Question: I have a listview with two textviews in a row like name and result. I want to fit the textview to the row because I need to set a background color to the second textview.I have tried "match_parent"fill_parent"..etc

//items.xml
'''
<ImageView
android:id="@+id/imgViewLogo"
android:layout_width="22dip"
android:layout_height="22dip"
android:layout_alignParentLeft="true"
android:layout_alignParentTop="true"
android:scaleType="center"
android:src="@drawable/ic_launcher" />
<TextView
android:id="@+id/txtViewTitle"
android:layout_width="wrap_content"
android:layout_height="wrap_content"
android:layout_alignBaseline="@+id/txtViewDescription"
android:layout_alignBottom="@+id/txtViewDescription"
android:layout_marginLeft="6dp"
android:layout_toRightOf="@+id/imgViewLogo"
android:text="TextView"
android:textStyle="bold" />
<MyTextView
android:id="@+id/txtViewDescription"
android:layout_width="wrap_content"
android:layout_height="fill_parent"
android:layout_alignParentRight="true"
android:layout_alignTop="@+id/imgViewLogo"
android:layout_marginRight="33dp"
android:layout_gravity="center"
android:text="TextView"
android:textStyle="bold" />
<ImageView
android:id="@+id/temperrr"
android:layout_width="22dp"
android:layout_height="22dp"
android:layout_alignParentRight="true"
android:layout_alignParentTop="true"
android:src="@drawable/resultarrawnocolor" />
</RelativeLayout>
'''
// listview.xml
'''
<?xml version="1.0" encoding="utf-8"?>
<RelativeLayout xmlns:android="http://schemas.android.com/apk/res/android"
xmlns:tools="http://schemas.android.com/tools"
android:layout_width="match_parent"
android:layout_height="match_parent" >
<Button
android:id="@+id/gl1"
style="?android:attr/buttonStyleSmall"
android:layout_width="64dp"
android:layout_height="40dp"
android:layout_alignParentLeft="true"
android:layout_alignParentTop="true"
android:background="@drawable/back"
android:gravity="center_vertical"
android:onClick="backMan" />
<TextView
android:id="@+id/textVie3"
android:layout_width="match_parent"
android:layout_height="4dp"
android:layout_alignParentLeft="true"
android:layout_below="@+id/gl1"
android:background="@drawable/header_line" />
<Button
android:id="@+id/gl2"
style="?android:attr/buttonStyleSmall"
android:layout_width="64dp"
android:layout_height="40dp"
android:layout_above="@+id/textVie3"
android:layout_alignParentRight="true"
android:background="@drawable/info"
android:gravity="center_vertical"
android:onClick="info" />
<TextView
android:id="@+id/textVie1"
android:layout_width="135dp"
android:layout_height="30dp"
android:layout_alignBaseline="@+id/gl2"
android:layout_alignBottom="@+id/gl2"
android:layout_centerHorizontal="true"
android:background="@drawable/uchek_header"
android:gravity="center" />
<TextView
android:id="@+id/bgnf1"
android:layout_width="wrap_content"
android:layout_height="wrap_content"
android:layout_alignParentLeft="true"
android:layout_below="@+id/textVie3"
android:background="@drawable/main_bag" />
<TextView
android:id="@+id/myTextView1"
android:layout_width="375dp"
android:layout_height="35dp"
android:layout_alignParentLeft="true"
android:layout_alignParentRight="true"
android:layout_alignTop="@+id/bgnf1"
android:layout_marginLeft="5dp"
android:layout_marginRight="5dp"
android:layout_marginTop="5dp"
android:background="@drawable/textviewtableheader"
android:gravity="center_vertical"
android:paddingLeft="10dp"
android:text="Result"
android:textColor="#FFFFFF"
android:textSize="20sp"
android:textStyle="bold" />
<Button
android:id="@+id/btnemail"
android:layout_width="60dp"
android:layout_height="40dp"
android:layout_alignParentBottom="true"
android:layout_alignParentLeft="true"
android:background="@drawable/email"/>
<Button
android:id="@+id/btnsave"
android:layout_width="60dp"
android:layout_height="40dp"
android:layout_alignParentBottom="true"
android:layout_centerHorizontal="true"
android:background="@drawable/save"
/>
<Button
android:id="@+id/btnrec"
android:layout_width="60dp"
android:layout_height="40dp"
android:layout_alignParentBottom="true"
android:layout_alignRight="@+id/myTextView1"
android:background="@drawable/rec"
/>
<ListView
android:id="@+id/lv1"
android:layout_width="match_parent"
android:layout_height="match_parent"
android:layout_above="@+id/btnemail"
android:layout_alignLeft="@+id/myTextView1"
android:layout_alignRight="@+id/myTextView1"
android:layout_below="@+id/myTextView1"
android:background="@color/White"
android:divider="@drawable/tabledivider"
android:dividerHeight="1dp"
android:listSelector="@drawable/listcolor"
tools:listitem="@android:layout/simple_list_item_1" >
</ListView>
</RelativeLayout>
'''
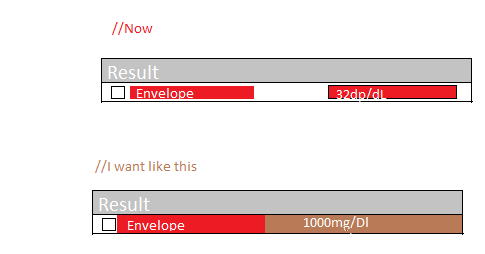
Answer: If you want the height to be of icon size you can use this
'''
<LinearLayout xmlns:android="http://schemas.android.com/apk/res/android"
android:layout_width="fill_parent"
android:layout_height="wrap_content" >
<ImageView
android:layout_width="wrap_content"
android:layout_height="wrap_content"
android:src="@drawable/ic_launcher" />
<LinearLayout
android:layout_width="fill_parent"
android:layout_height="fill_parent"
android:gravity="center_vertical"
android:weightSum="1" >
<TextView
android:layout_width="wrap_content"
android:layout_height="fill_parent"
android:layout_weight=".5"
android:background="#F00"
android:gravity="center_vertical"
android:text="Envelope" />
<TextView
android:layout_width="wrap_content"
android:layout_height="fill_parent"
android:layout_weight=".5"
android:background="#990"
android:gravity="center_vertical"
android:text="1000ml/Dl" />
</LinearLayout>
</LinearLayout>
'''